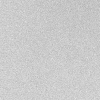
Atmospheric dust classification: dusty